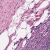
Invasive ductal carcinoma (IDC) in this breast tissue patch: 1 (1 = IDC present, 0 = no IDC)